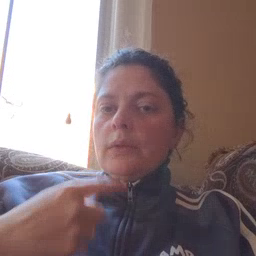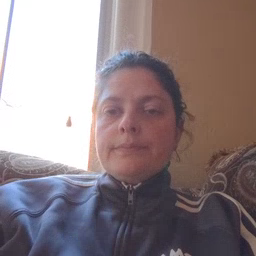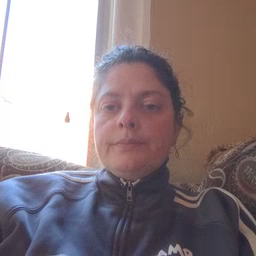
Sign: mouth